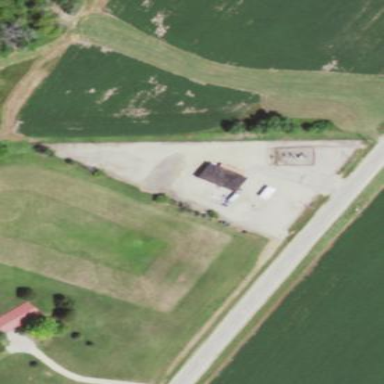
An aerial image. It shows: Power substation.